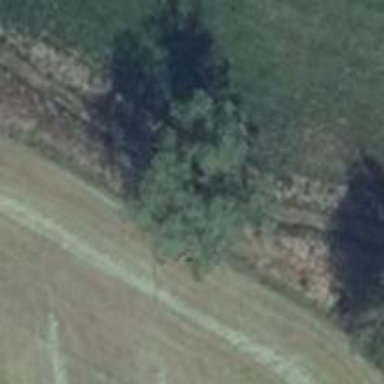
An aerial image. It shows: Deciduous tree with broadleaved leaves.